Question: Output:

Sorry, this was being awfully awkward when I trying to paste my Python code into the code box on this forum post.
Code:
'''
# update three quotes to a file
file_name = "my_quote.txt"
# create a file called my_quote.txt
new_file = open(file_name, 'w')
new_file.close()
def update_file(file_name, quote):
# First open the file
new_file = open(file_name, 'w')
new_file.write("This is an update
")
new_file.write(quote)
new_file.write("
")
# now close the file
new_file.close()
for index in range(3):
quote = input("Enter your favorite quote: ")
update_file(file_name, quote)
# Now print the contents to the screen
new_file = open(file_name, 'r')
print(new_file.read())
# And finally close the file
new_file.close(
'''
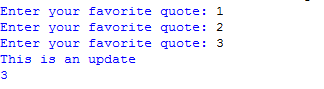
Answer: You should be using append instead of write. When you use write, it creates a new file regardless of what was there before. Try 'new_file = open(file_name, 'a')'